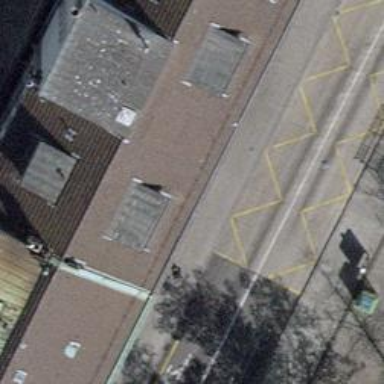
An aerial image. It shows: Café.